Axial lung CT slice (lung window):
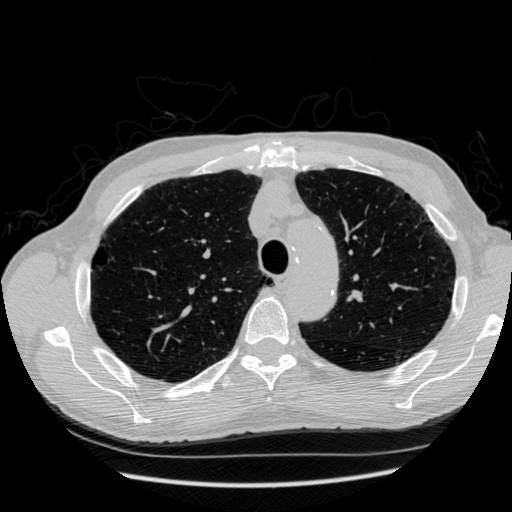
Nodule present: no